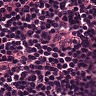
Metastatic tissue present: no